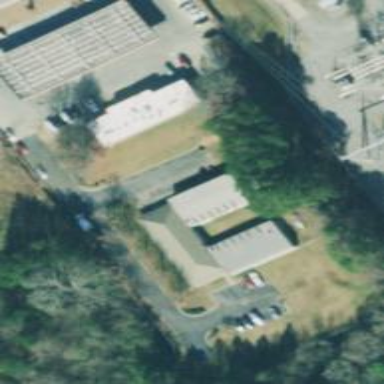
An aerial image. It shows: Veterinary facility.